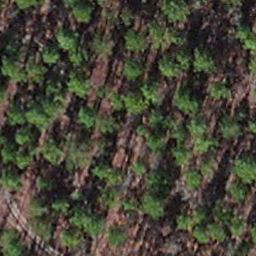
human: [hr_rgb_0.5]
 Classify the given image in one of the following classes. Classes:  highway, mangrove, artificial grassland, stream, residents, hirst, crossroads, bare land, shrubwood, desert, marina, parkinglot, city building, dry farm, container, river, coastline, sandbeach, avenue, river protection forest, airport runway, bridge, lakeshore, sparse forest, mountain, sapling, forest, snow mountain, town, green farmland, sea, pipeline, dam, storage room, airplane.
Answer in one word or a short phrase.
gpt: sapling